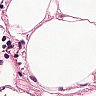
Metastatic tissue present: no